如图，已知长方形\(ABCD\)，\(AB=6\)，\(BC=4\)，\(E\)是\(BC\)的中点，连接\(AE\)；将\(\triangle ABE\)绕点\(B\)旋转（其中\(A\)、\(E\)分别与\(A_1\)、\(E_1\)对应）使得\(A_1\)落在直线\(BC\)上，得\(\triangle A_1BE_1\)．

\noindent
(1)画出满足条件的\(\triangle A_1BE_1\)；

\vspace{0.3em}
\noindent
(2)\(AE_1 = \underline{\quad\quad}\)

\vspace{0.3em}
\noindent
(3)连接\(AA_1\)，求\(\triangle AA_1E_1\)的面积
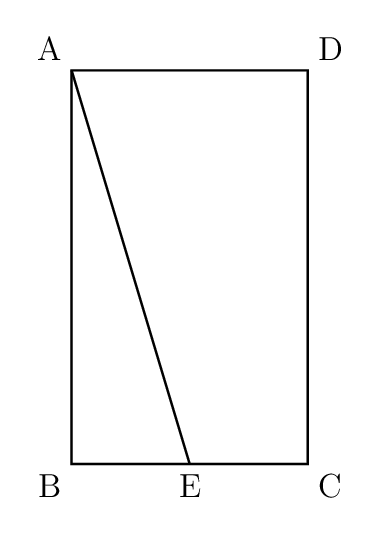
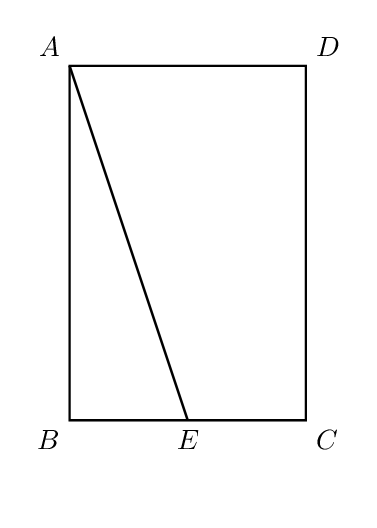
【解答】
\noindent
【答案】(1)见解析

\vspace{0.3em}
\noindent
(2)\(8\)或\(4\)

\vspace{0.3em}
\noindent
(3)\(24\)或\(12\)

\vspace{0.5em}
\noindent
【分析】（1）将\(\triangle ABE\)绕点\(B\)顺时针或逆时针旋转\(90^\circ\)即可得出满足条件的三角形；

\vspace{0.3em}
\noindent
（2）根据（1）中\(\triangle A_1BE_1\)的不同位置，分类求解即可；

\vspace{0.3em}
\noindent
（3）根据（1）中\(\triangle A_1BE_1\)的不同位置，分类计算\(\triangle AA_1E_1\)的面积即可；

\vspace{0.5em}
\noindent
【详解】(1) 解：将\(\triangle ABE\)绕点\(B\)顺时针或逆时针旋转\(90^\circ\)即可得出满足条件的三角形；如图，\(\triangle A_1BE_1\)即为所求；

\noindent
(2) 解：\(\because E\)是\(BC\)的中点

\vspace{0.3em}
\noindent
\(\therefore BE = \dfrac{1}{2}BC = 2\)

\vspace{0.3em}
\noindent
由旋转的性质可得：\(BE_1 = BE = 2\)，\(A_1B = AB = 6\)，\(\angle A_1BE_1 = \angle ABE = 90^\circ\)

\vspace{0.3em}
\noindent
由此易得：\(A\)、\(B\)、\(E_1\)三点共线；

\vspace{0.3em}
\noindent
当\(\triangle A_1BE_1\)为\(\triangle ABE\)绕点\(B\)顺时针旋转\(90^\circ\)所得时；

\vspace{0.3em}
\noindent
\(AE_1 = AB + BE_1 = 8\)

\vspace{0.3em}
\noindent
当\(\triangle A_1BE_1\)为\(\triangle ABE\)绕点\(B\)逆时针旋转\(90^\circ\)所得时；

\vspace{0.3em}
\noindent
\(AE_1 = AB - BE_1 = 4\)

\vspace{0.3em}
\noindent
故答案为：\(8\)或\(4\)

\vspace{0.5em}
\noindent
(3) 解：当\(\triangle A_1BE_1\)为\(\triangle ABE\)绕点\(B\)顺时针旋转\(90^\circ\)所得时；

\vspace{0.3em}
\noindent
\(S_{\triangle AA_1E_1} = \dfrac{1}{2}AE_1 \cdot A_1B = \dfrac{1}{2} \times 8 \times 6 = 24\)

\vspace{0.3em}
\noindent
当\(\triangle A_1BE_1\)为\(\triangle ABE\)绕点\(B\)逆时针旋转\(90^\circ\)所得时；

\vspace{0.3em}
\noindent
\(S_{\triangle AA_1E_1} = \dfrac{1}{2}AE_1 \cdot A_1B = \dfrac{1}{2} \times 4 \times 6 = 12\)

\vspace{0.3em}
\noindent
综上，\(\triangle AA_1E_1\)的面积为\(24\)或\(12\)；

\vspace{0.5em}
\noindent
【点睛】本题考查了图形的旋转；熟练掌握旋转的性质是解题的关键．
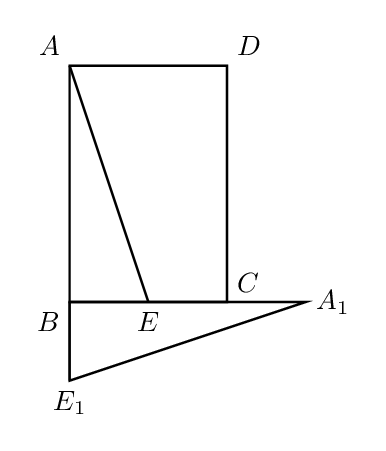
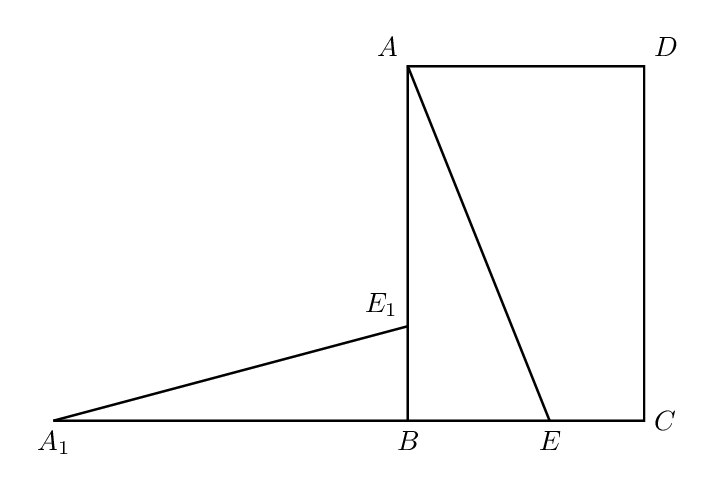